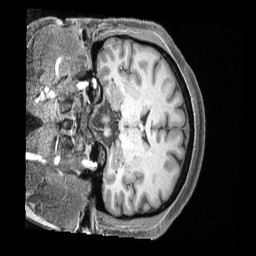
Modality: T1w
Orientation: coronal
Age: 46
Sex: female
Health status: ill
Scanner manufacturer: siemens
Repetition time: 2.4 s
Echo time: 0.00231 s